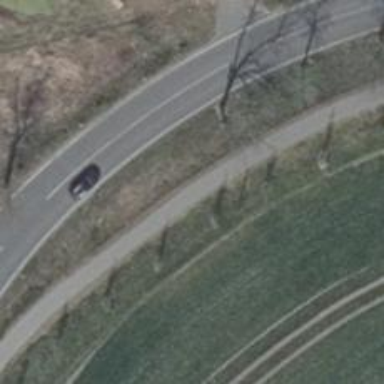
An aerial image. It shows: Asphalt path.